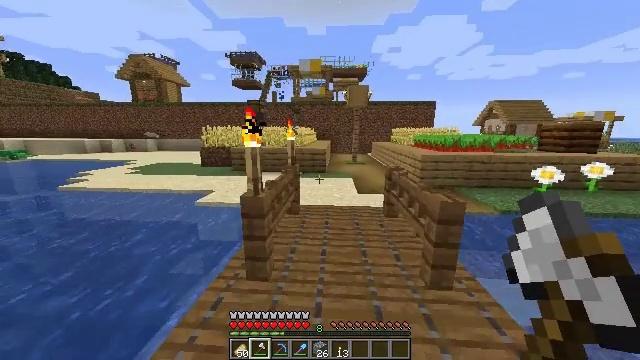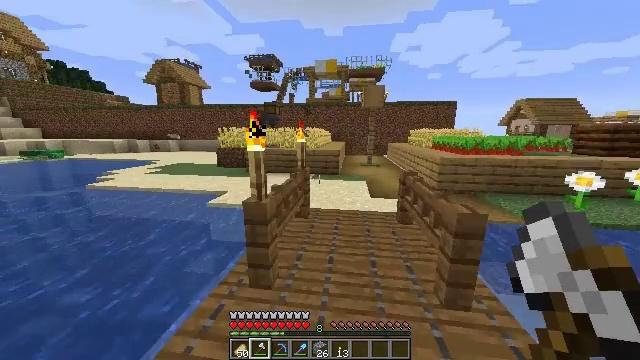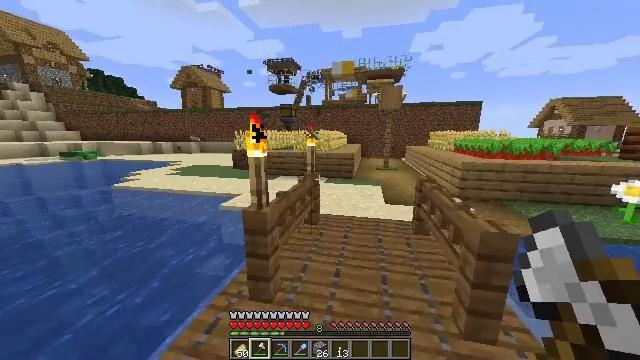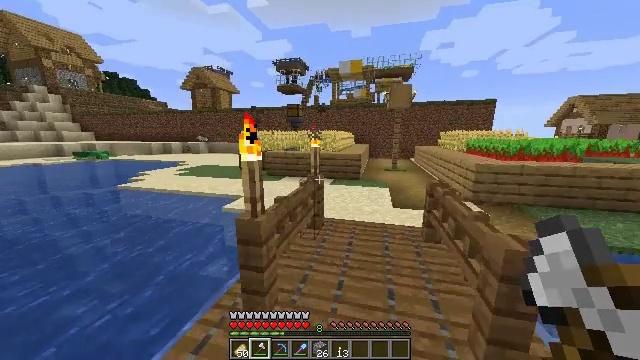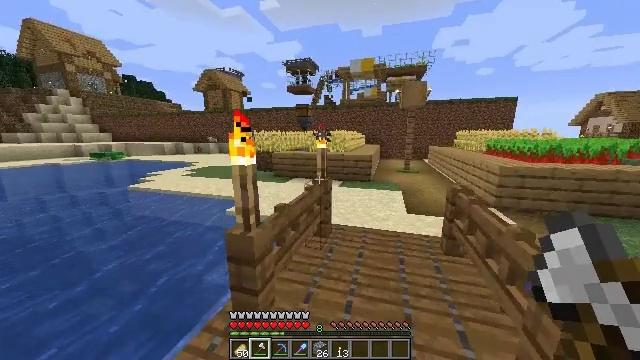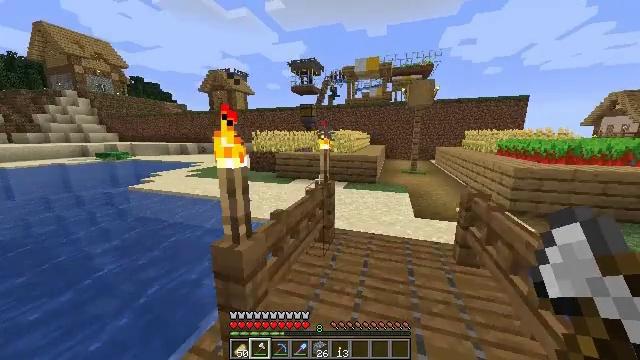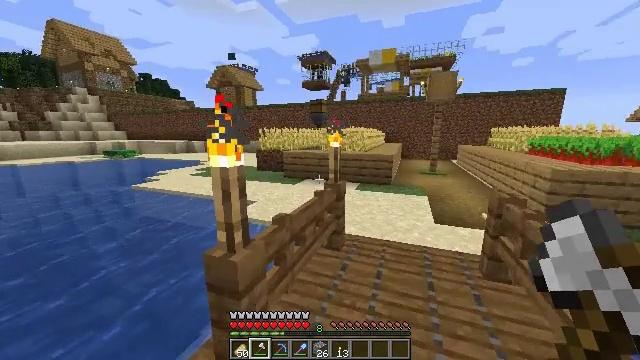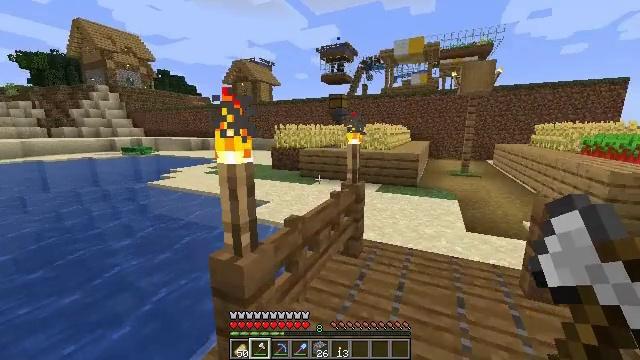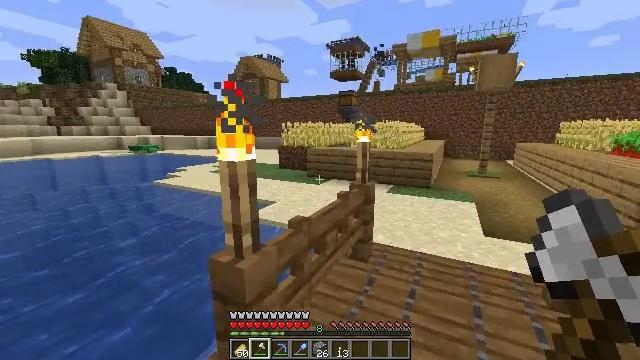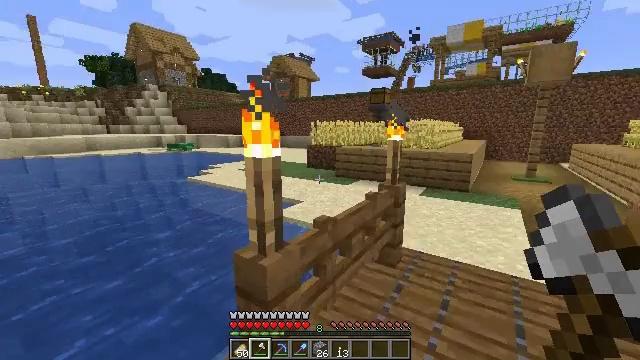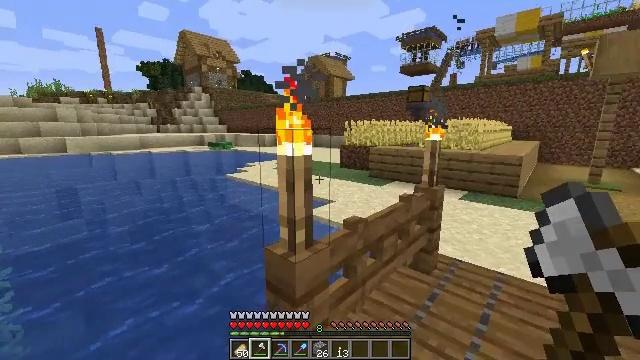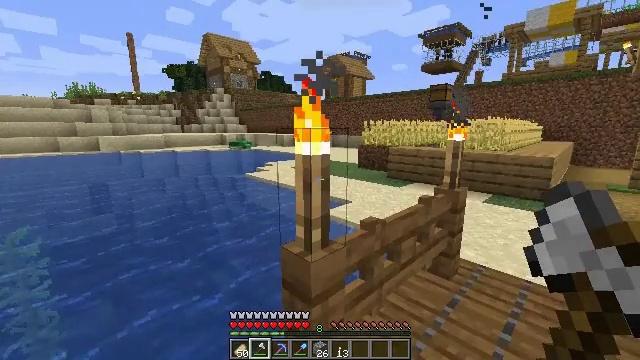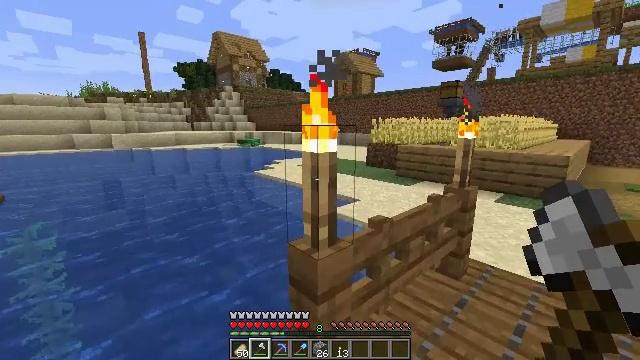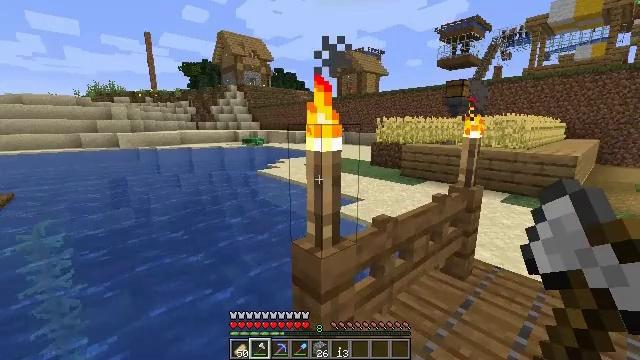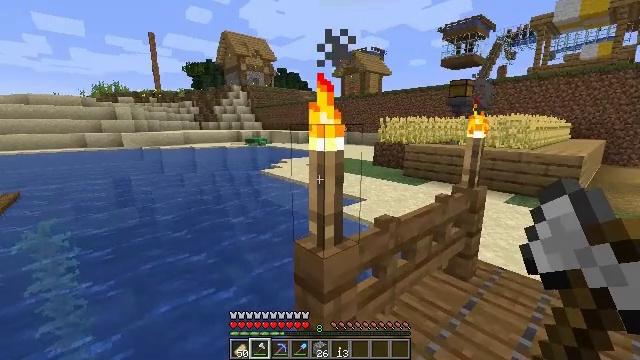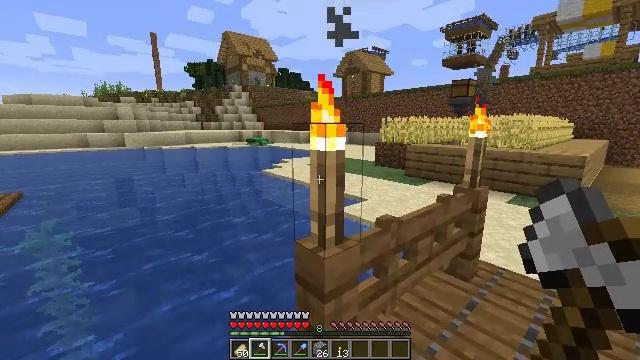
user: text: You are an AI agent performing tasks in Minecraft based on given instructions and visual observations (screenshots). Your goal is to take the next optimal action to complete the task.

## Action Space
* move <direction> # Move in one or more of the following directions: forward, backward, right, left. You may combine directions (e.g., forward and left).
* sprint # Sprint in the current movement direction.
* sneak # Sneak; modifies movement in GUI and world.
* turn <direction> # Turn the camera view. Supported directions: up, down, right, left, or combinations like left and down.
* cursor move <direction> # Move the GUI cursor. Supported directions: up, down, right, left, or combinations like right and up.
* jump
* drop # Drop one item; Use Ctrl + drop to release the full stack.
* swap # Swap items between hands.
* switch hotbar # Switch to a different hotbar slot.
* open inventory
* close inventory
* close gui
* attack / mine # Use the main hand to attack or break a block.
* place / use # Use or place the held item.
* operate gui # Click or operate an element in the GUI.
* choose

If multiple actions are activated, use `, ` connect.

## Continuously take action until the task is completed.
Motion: motion action
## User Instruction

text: Mine the torch on the wall.
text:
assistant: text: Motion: move forward and move right, turn left
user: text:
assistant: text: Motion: move forward, turn left
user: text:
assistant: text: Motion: move forward, turn left
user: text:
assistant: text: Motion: move forward, turn left
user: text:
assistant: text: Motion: turn left
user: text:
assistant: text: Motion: turn left
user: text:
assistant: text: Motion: turn left
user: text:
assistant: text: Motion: turn left
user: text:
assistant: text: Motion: turn left
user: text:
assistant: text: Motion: turn left
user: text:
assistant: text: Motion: turn left
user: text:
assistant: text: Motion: turn left
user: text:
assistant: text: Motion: no_op
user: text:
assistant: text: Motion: no_op
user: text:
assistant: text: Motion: no_op
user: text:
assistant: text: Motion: no_op
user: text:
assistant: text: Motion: no_op
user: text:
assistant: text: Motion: no_op
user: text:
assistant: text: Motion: no_op
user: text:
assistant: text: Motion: no_op
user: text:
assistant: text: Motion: attack / mine
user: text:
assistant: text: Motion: attack / mine
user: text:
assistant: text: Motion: no_op
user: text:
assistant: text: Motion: move forward, turn right
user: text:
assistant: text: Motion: move forward and move right, turn right
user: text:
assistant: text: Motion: move forward and move right, turn right
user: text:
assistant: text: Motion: move forward and move right
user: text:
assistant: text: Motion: move forward and move right
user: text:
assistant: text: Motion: move forward and move right
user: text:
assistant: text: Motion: move forward and move right